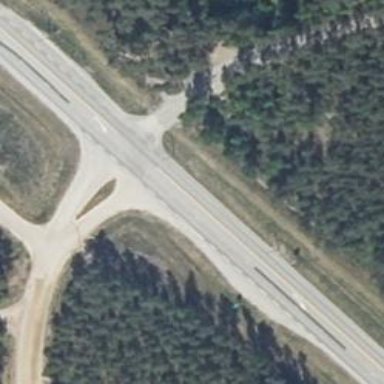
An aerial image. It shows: Asphalt trunk highway.